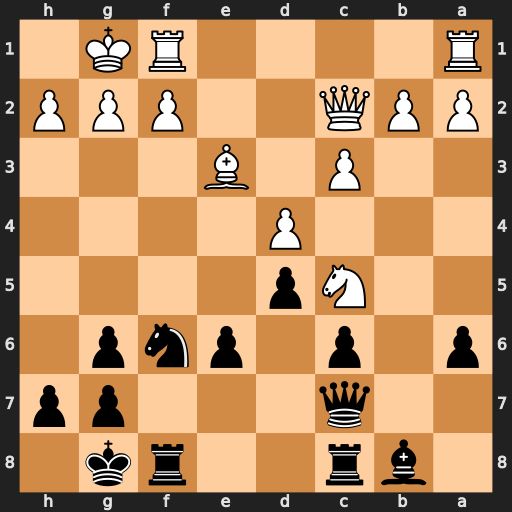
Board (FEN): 1br2rk1/2q3pp/p1p1pnp1/2Np4/3P4/2P1B3/PPQ2PPP/R4RK1
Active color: b
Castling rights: -
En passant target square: -
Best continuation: Qxh2#